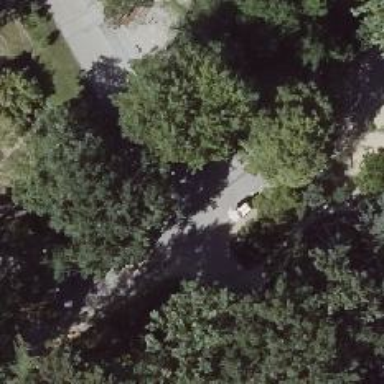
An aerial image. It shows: Landmark tree with broadleaved leaves.